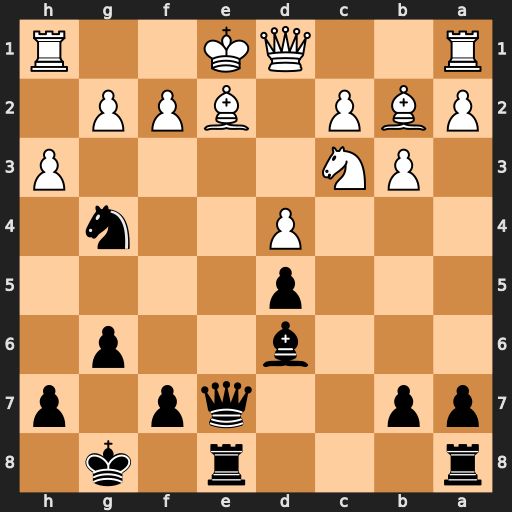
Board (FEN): r3r1k1/pp2qp1p/3b2p1/3p4/3P2n1/1PN4P/PBP1BPP1/R2QK2R
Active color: b
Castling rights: KQ
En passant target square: -
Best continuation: Nxf2 Kxf2 Qe3+ Kf1 Bg3